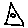
Label: triangle